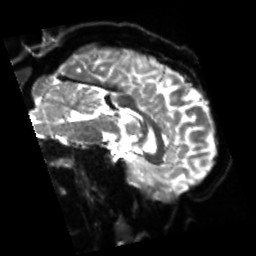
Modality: sbref
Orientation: sagittal
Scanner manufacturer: siemens
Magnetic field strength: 3 T
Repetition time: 4 s
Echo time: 0.0594 s